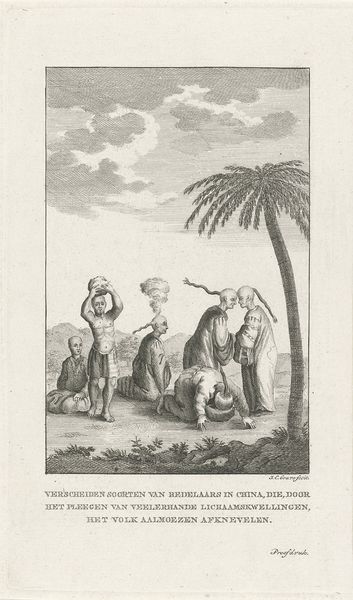
Titel: Bedelaars te China
Künstler: Jan Evert Grave
Standort: Amsterdam
Institution: Rijksmuseum
Schlagwörter: men, people, white, women, black, figures, gray, grey, hair, robe, sitting, print, palm, pot, smoke, cloud, clouds, man, sky, tree, head, hill, sand, shore, island, trees, child, feet, garden, drawing, black and white, illustration, sketch, couple, beach, children, family, ground, bald, book, chinese, asian, dutch, china, carry, carrying, land, worker, kneeling, forehead, page, palm tree, exotic, oriental, bow, heads, slave, indians, tropical, slaves, pigtail, grave yard, plantation, bowing, beating, worship, natives, plam tree, book page, coconut, loin cloth, tails, worshipping, villeage, tropic, siam, kowtow, 햇빛, 더위, 목마름, 고뇌, 괴로움, 고민, 고통